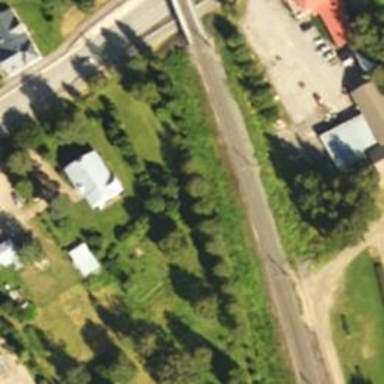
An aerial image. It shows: Railway with continuous electrified contact lines.